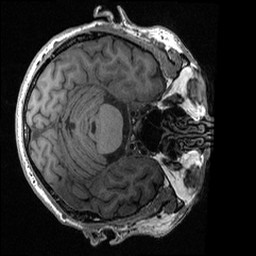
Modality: T1w
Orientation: axial
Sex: male
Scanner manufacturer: ge
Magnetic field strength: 3 T
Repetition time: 0.0064 s
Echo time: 0.00281 s